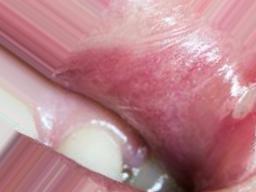
Condition: Mouth Ulcer